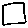
Label: square